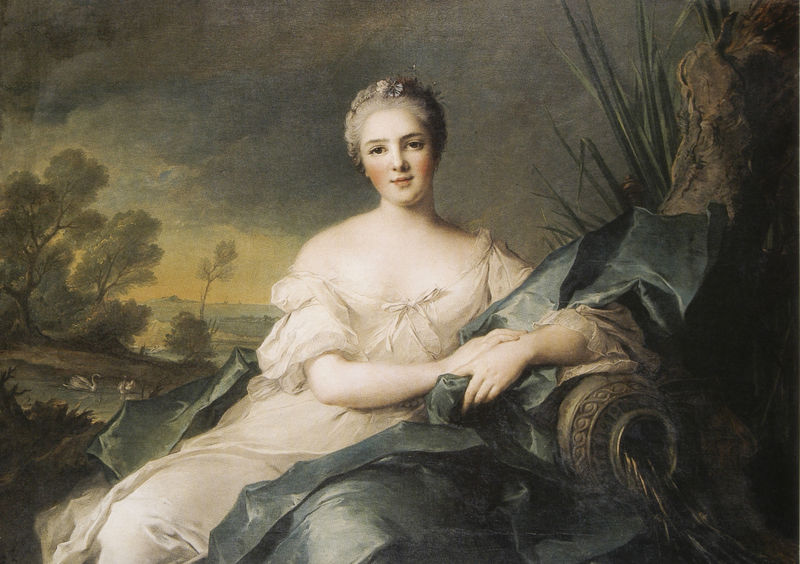
Titel: Madame Victoire, als Verkörperung des Wassers
Künstler: Jean-Marc Nattier
Standort: Sao Paulo
Institution: Museu de Arte de Sao Paulo Assis Chateaubriand
Schlagwörter: baum, blau, blätter, dunkel, felsen, gemälde, gewitter, haut, himmel, laub, meer, schatten, wasser, weiß, wolken, bäume, fluss, grün, landschaft, mädchen, see, sitzen, teich, äste, ausschnitt, blumen, braun, brust, busen, decolte, finger, frankreich, frau, frisur, grau, haar, hell, hintergrund, holz, kleid, licht, mund, nase, orange, pastell, schwarz, stirn, blick, blüten, dame, gras, tiere, tuch, wiese, wolke, malerei, schleife, blond, jung, arme, augen, barock, blass, falten, gesicht, inkarnat, stein, ärmel, hals, hände, portrait, porträt, dämmerung, ferne, gräser, horizont, natur, schilf, stamm, vögel, wind, sonne, gewand, mantel, pose, realismus, sitzend, stoff, adel, decke, pflanze, pflanzen, dekollete, dekolletee, dekoltee, hübsch, lippen, rokoko, rosa, rouge, schulter, schultern, wald, zart, oval, amphore, krug, ton, vase, adelige, beine, lächeln, bein, wangen, ruhe, sofa, düster, schwan, sitz, haltung, backen, fels, sonnenuntergang, ausdruck, haarband, romantik, sturm, unwetter, kissen, polster, realistisch, brauen, glanz, vert, yeux, rüschen, lächelnd, abendrot, baumkronen, cruche, jugend, schlicht, blanc, noir, posieren, allegorie, kranz, personifikation, rosig, liege, sehnsucht, lac, romantisch, hüfte, durchsichtig, tuchs, blanche, blumenkranz, haaransatz, sesse, drapé, ganzkörperporträt, leuchtend, auslaufen, fließen, chaiselongue, femme, seidentuch, amphora, arbre, ciel, foret, nature, paysage, peau, peinture, schwäne, couronne, fleur, fleuve, robe, diane, eleganz, blühten, dekolte, eau, bleu, riviere, campagne, voile, chemise, fille, sourire, fauteuil, astgabeln, classique, quelle, nuage, nuages, arbres, reinheit, muse, blaues tuch, david, brume, coude, herbe, jeune, jeune fille, visage, rose, rusch, salon, pot, drap, bol, tiges, plante, blühte, ablehnen, quellnymphe, cygne, jeunesse, allongée, nudité, tissu, cygnes, ausgießen, chiton, flussnymphe, reine, tissus, regard, schwarz7, assise, néoclassique, mare, beauté, pale, canapé, vegetation, signe, levres, joue, wasserfluss, roseau, ausfließen, knote, kopf nicken, prospérité, wasserstrhal, xviii, belle, nu, vasque, xvii, joues, renversé, xviiie siècle, xixe siècle, étendu, langueur, diaphnae, plus, poudre, jarre, innocente, signes, brins, courrone, poser, pandore, vas, oies, alanguie, alangue, accoudee, decollete, verts, cynge, cynges, bildpersepektive